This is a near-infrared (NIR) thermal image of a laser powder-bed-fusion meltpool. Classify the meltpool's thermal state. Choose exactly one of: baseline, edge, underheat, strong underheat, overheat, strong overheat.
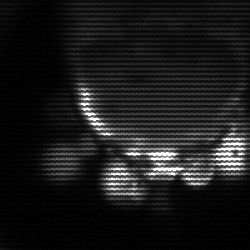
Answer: baseline